Brain MRI, t2w sequence, axial 2D slice.
Patient: age 34, sex F, weight 95 kg, height 1.95 m
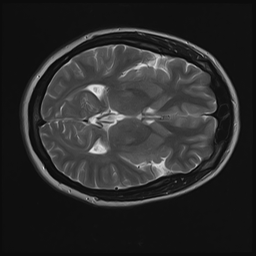